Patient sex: M
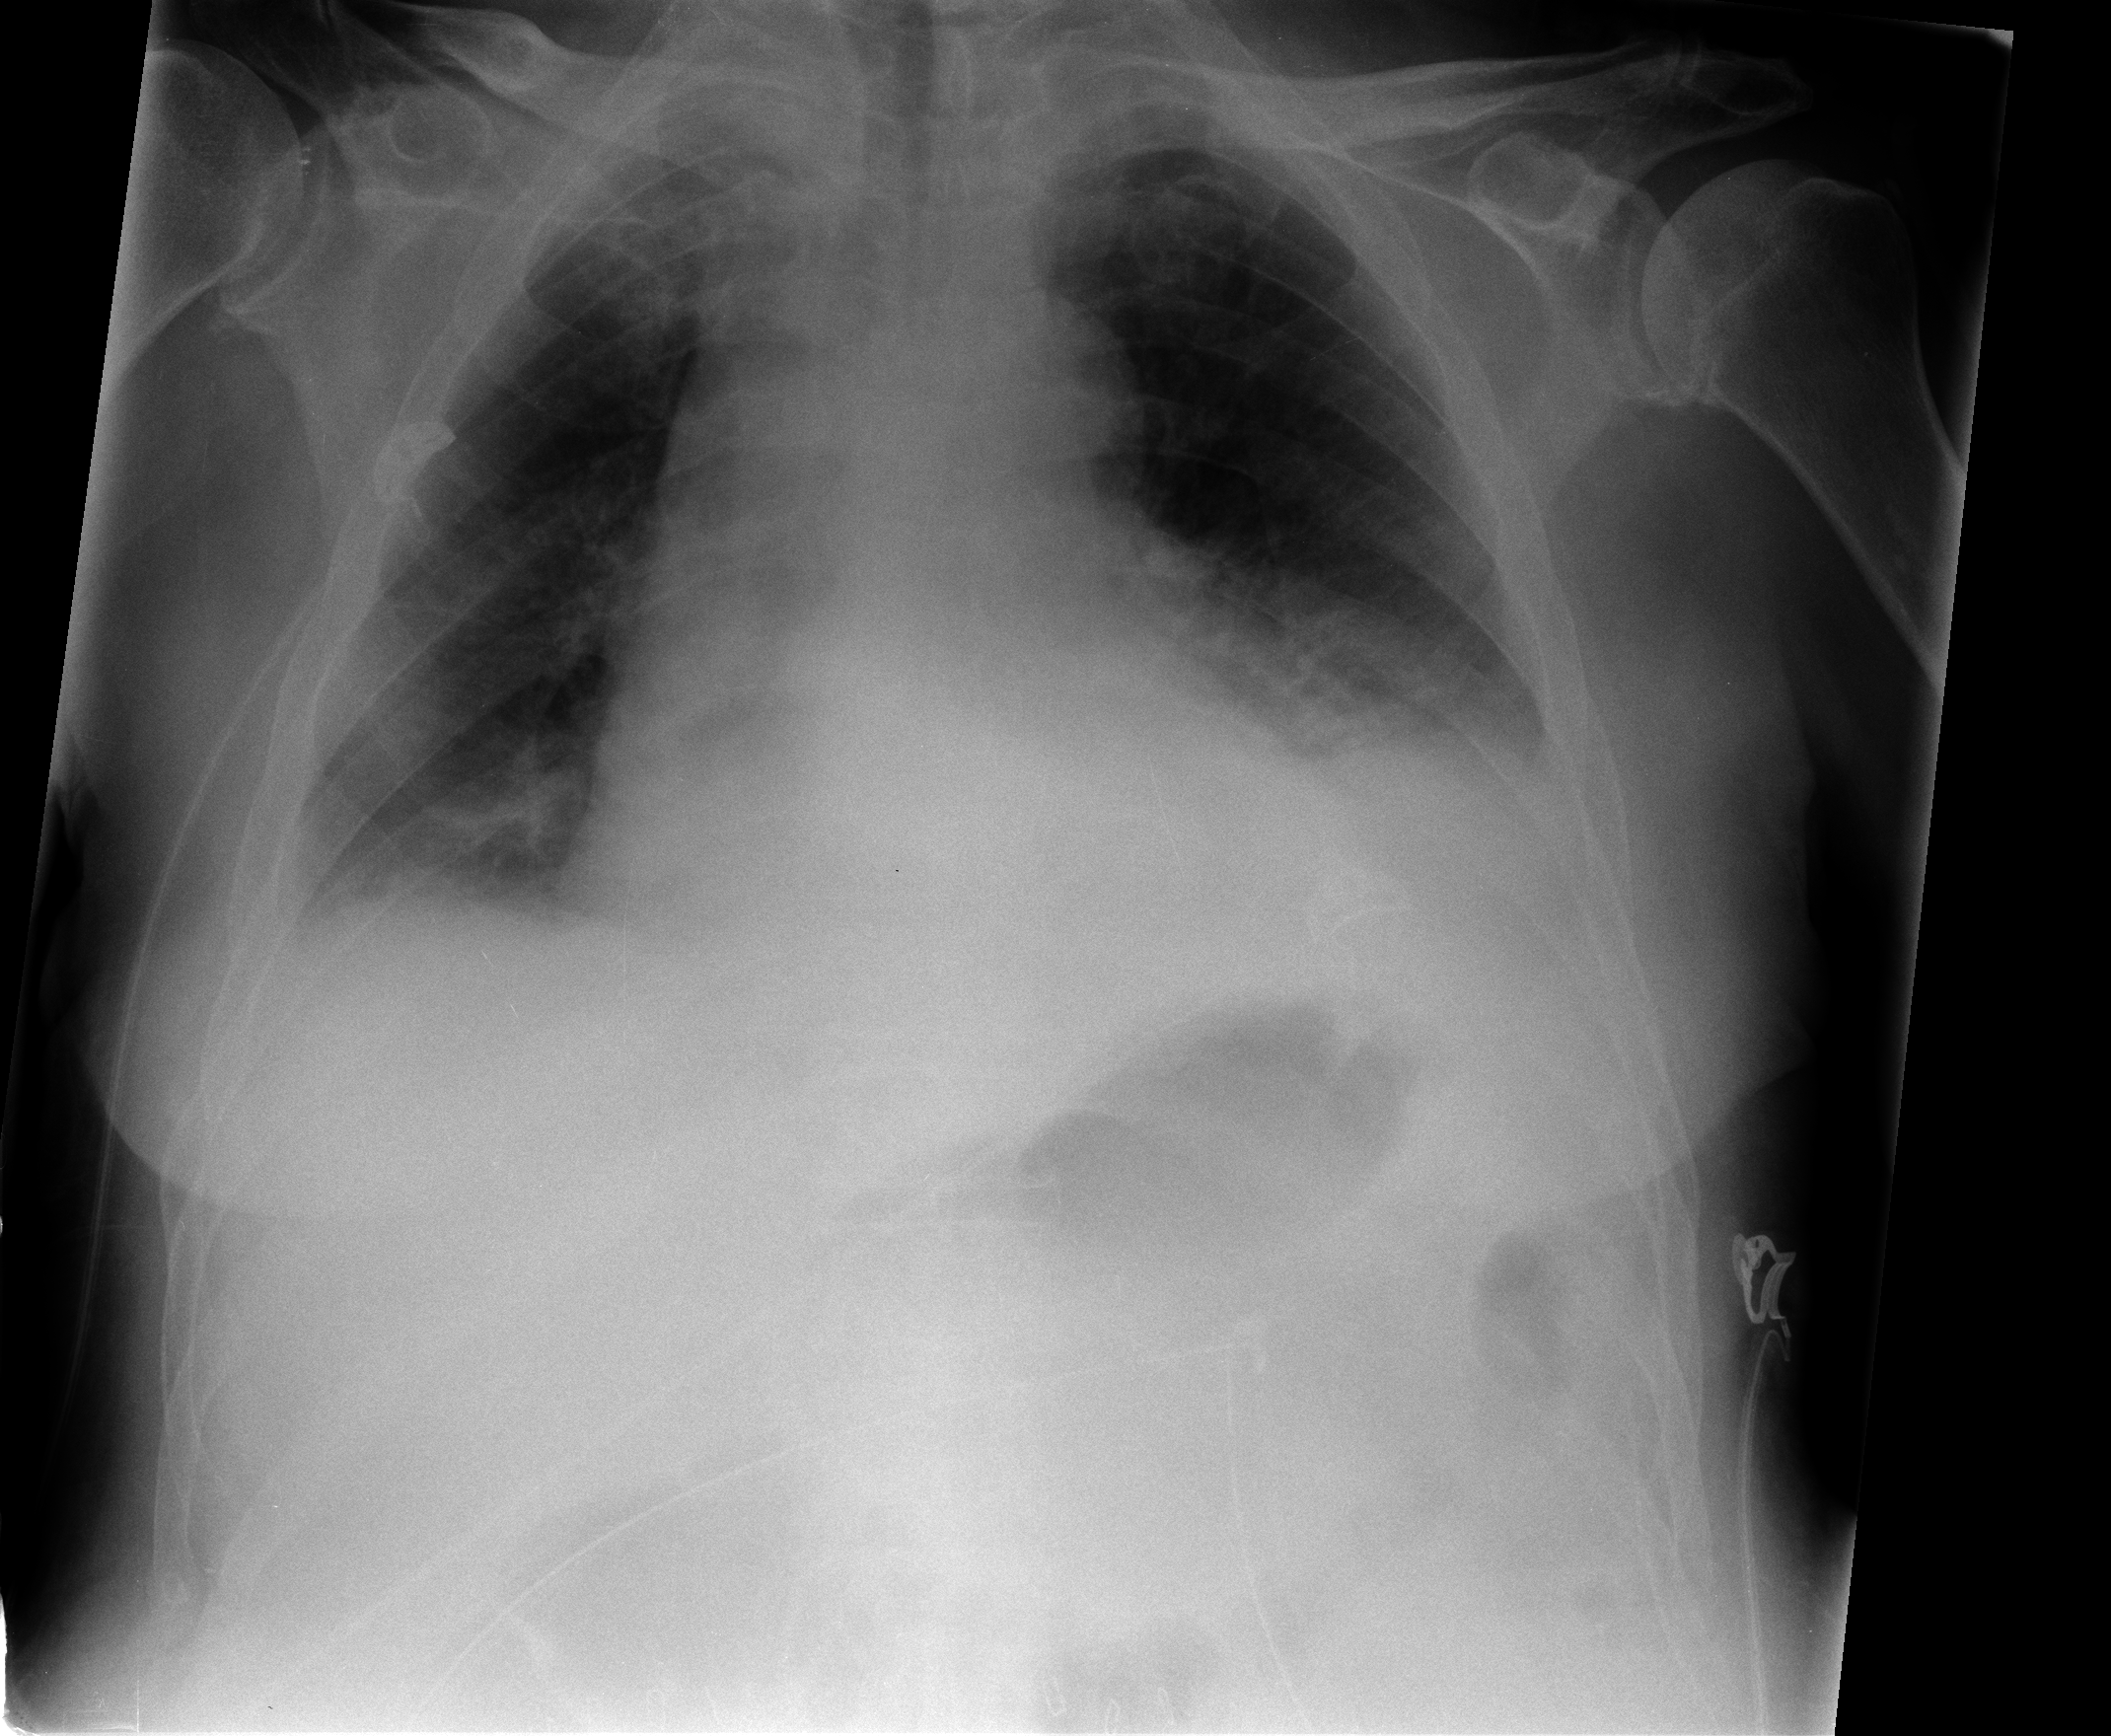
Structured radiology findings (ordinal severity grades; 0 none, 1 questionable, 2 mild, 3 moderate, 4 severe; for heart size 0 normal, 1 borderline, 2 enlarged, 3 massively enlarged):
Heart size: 2
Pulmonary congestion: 2
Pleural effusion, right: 1
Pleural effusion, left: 2
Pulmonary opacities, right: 0
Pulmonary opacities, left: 0
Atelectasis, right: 2
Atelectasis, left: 2